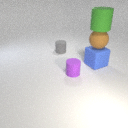
small purple rubber cylinder in front of small gray rubber cylinder